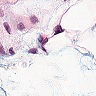
Metastatic tissue present: no